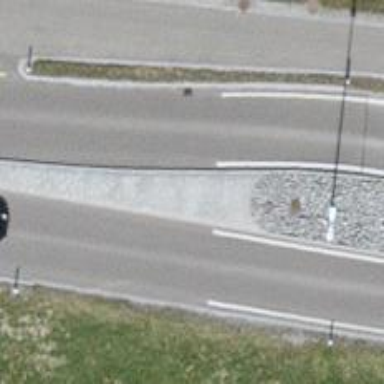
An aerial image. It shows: Asphalt road classified as tertiary.